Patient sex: M
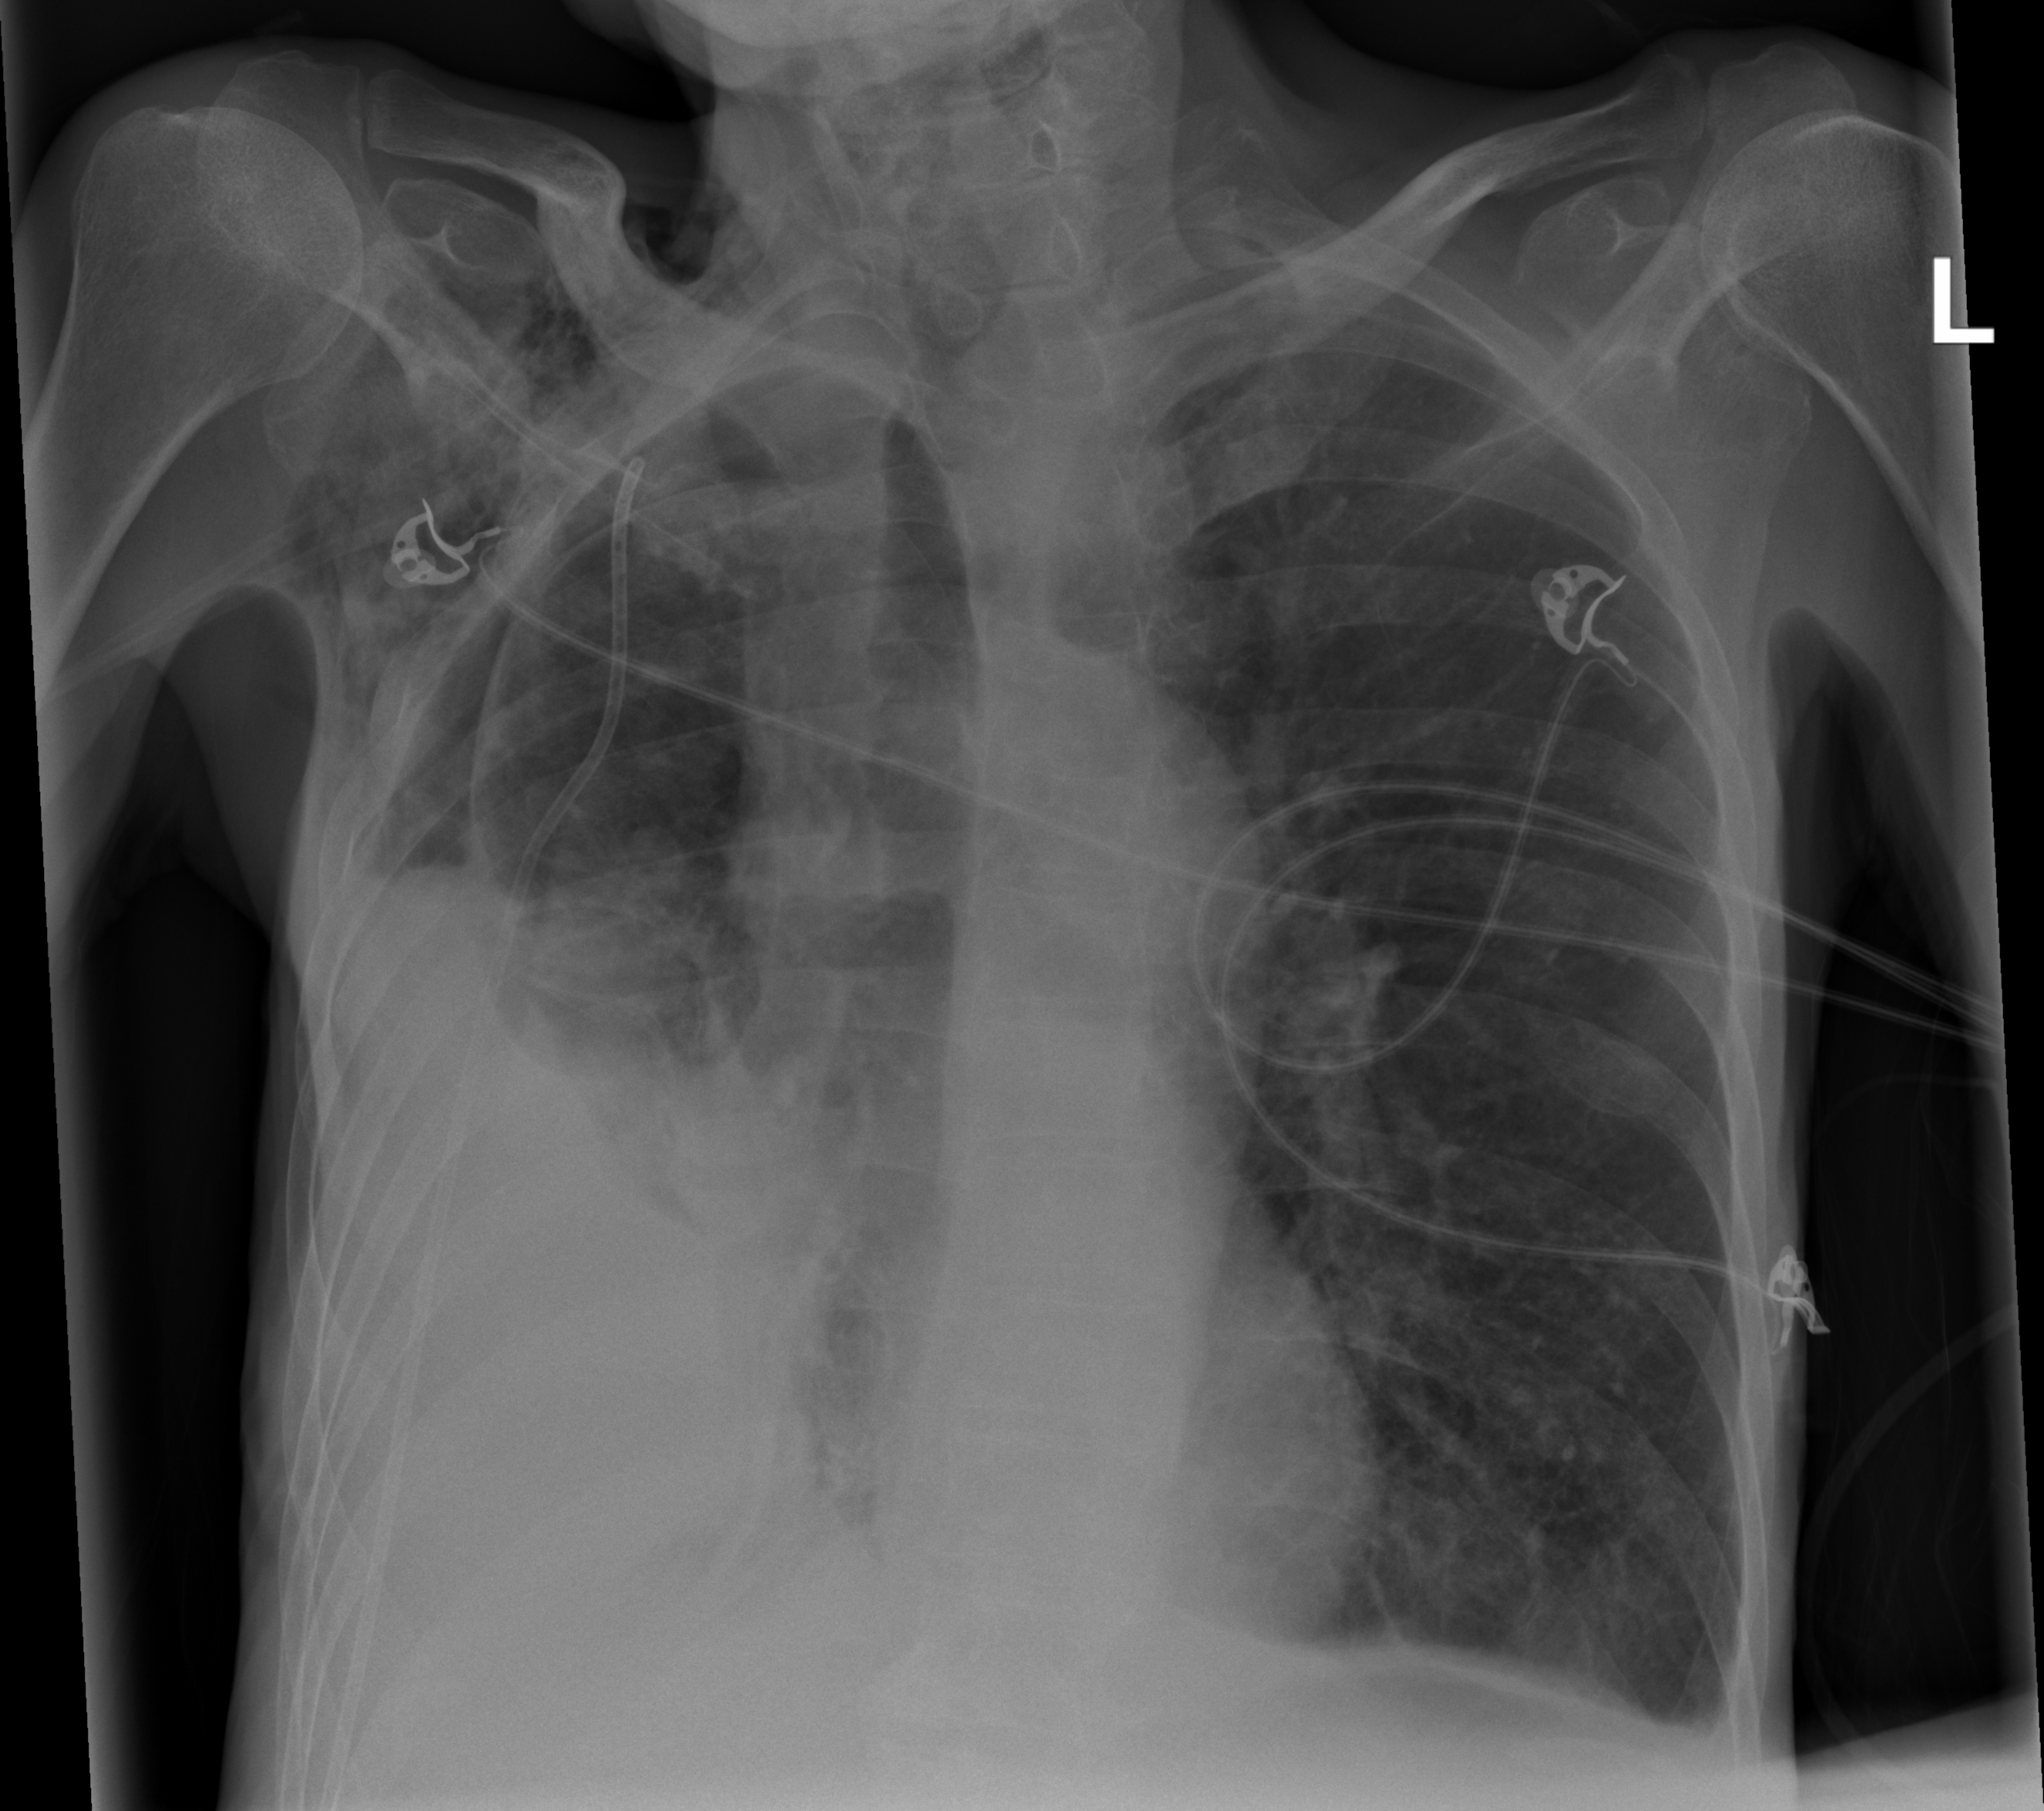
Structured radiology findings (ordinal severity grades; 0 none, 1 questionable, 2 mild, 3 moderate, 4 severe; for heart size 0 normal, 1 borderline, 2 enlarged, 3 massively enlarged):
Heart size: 0
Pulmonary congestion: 0
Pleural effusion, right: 4
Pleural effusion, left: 1
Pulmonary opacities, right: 1
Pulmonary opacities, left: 0
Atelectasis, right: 4
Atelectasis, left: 1